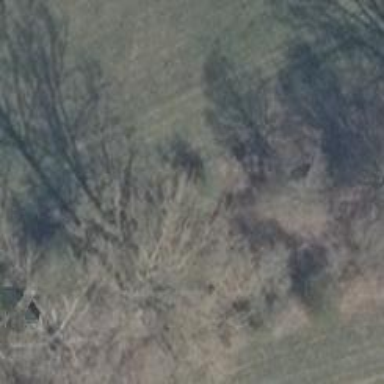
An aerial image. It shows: Row of trees in natural setting.